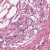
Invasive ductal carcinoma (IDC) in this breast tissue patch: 0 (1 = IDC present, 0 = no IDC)